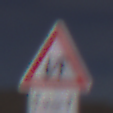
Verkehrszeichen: Gegenverkehr
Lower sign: LaengeEinerStrecke2
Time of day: MorningAfternoon
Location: Outdoor (Nature)
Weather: PartlyCloudy
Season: NotSpecified
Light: Natural